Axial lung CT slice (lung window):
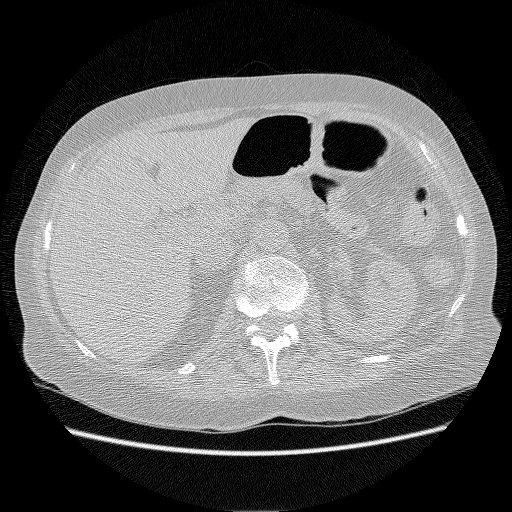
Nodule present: no